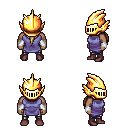
a pixel art fantasy rpg character, male body template, human, dark skin, chain tabard jacket, metal pants, blonde ponytail hairstyle, gold helm, white cloth bracers, maroon shoes, four views (front, back, left, right), 2x2 character sprite sheet, small pixel art, hard edges, no anti-aliasing